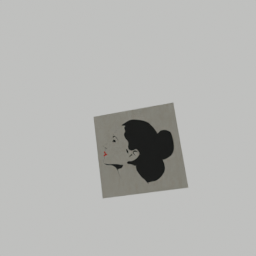
Label: decoration